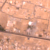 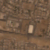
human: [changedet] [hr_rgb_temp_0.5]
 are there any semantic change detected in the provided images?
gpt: The urbanization of this area has intensified.